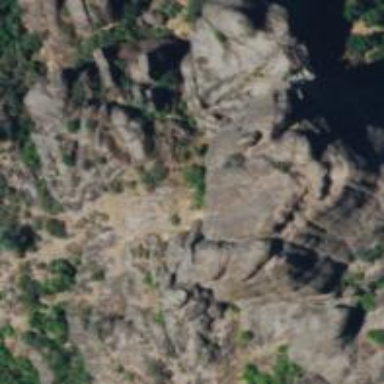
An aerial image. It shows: Climbing crag.